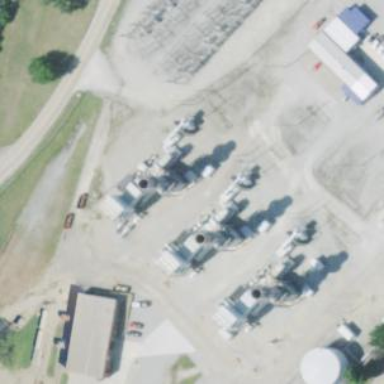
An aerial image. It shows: Gas turbine generator.